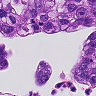
Metastatic tissue present: yes